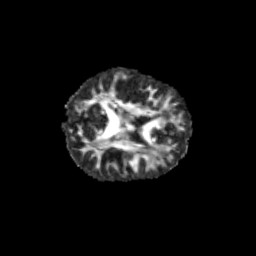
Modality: FA
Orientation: axial
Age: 12
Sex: female
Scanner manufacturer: siemens
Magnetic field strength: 3 T
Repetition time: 3.8 s
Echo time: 0.07 s